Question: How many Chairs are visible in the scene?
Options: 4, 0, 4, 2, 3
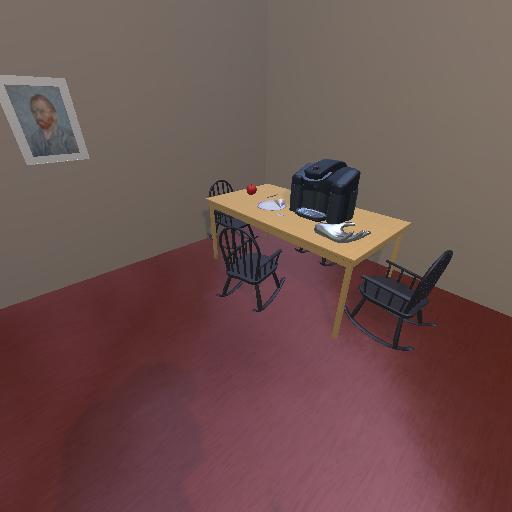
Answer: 4